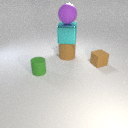
large brown rubber cylinder below large purple rubber sphere